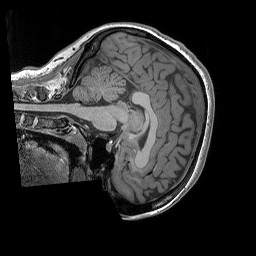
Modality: T1w
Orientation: sagittal
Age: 28
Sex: female
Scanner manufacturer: siemens
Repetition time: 2.25 s
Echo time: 0.00302 s